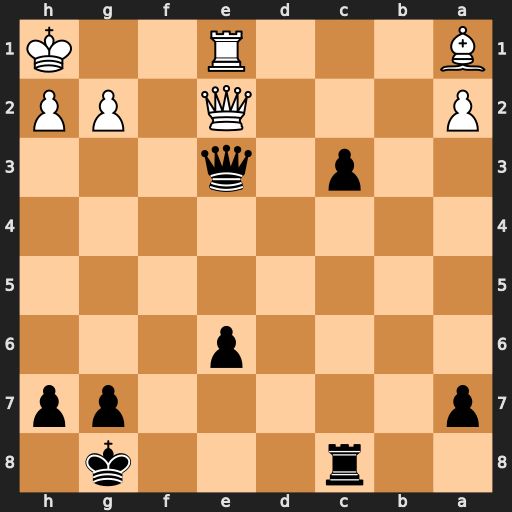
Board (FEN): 2r3k1/p5pp/4p3/8/8/2p1q3/P3Q1PP/B3R2K
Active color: b
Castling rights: -
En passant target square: -
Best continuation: Qxe2 Rxe2 c2 Rxc2 Rxc2